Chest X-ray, PA view. Patient: 67 years old, sex M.
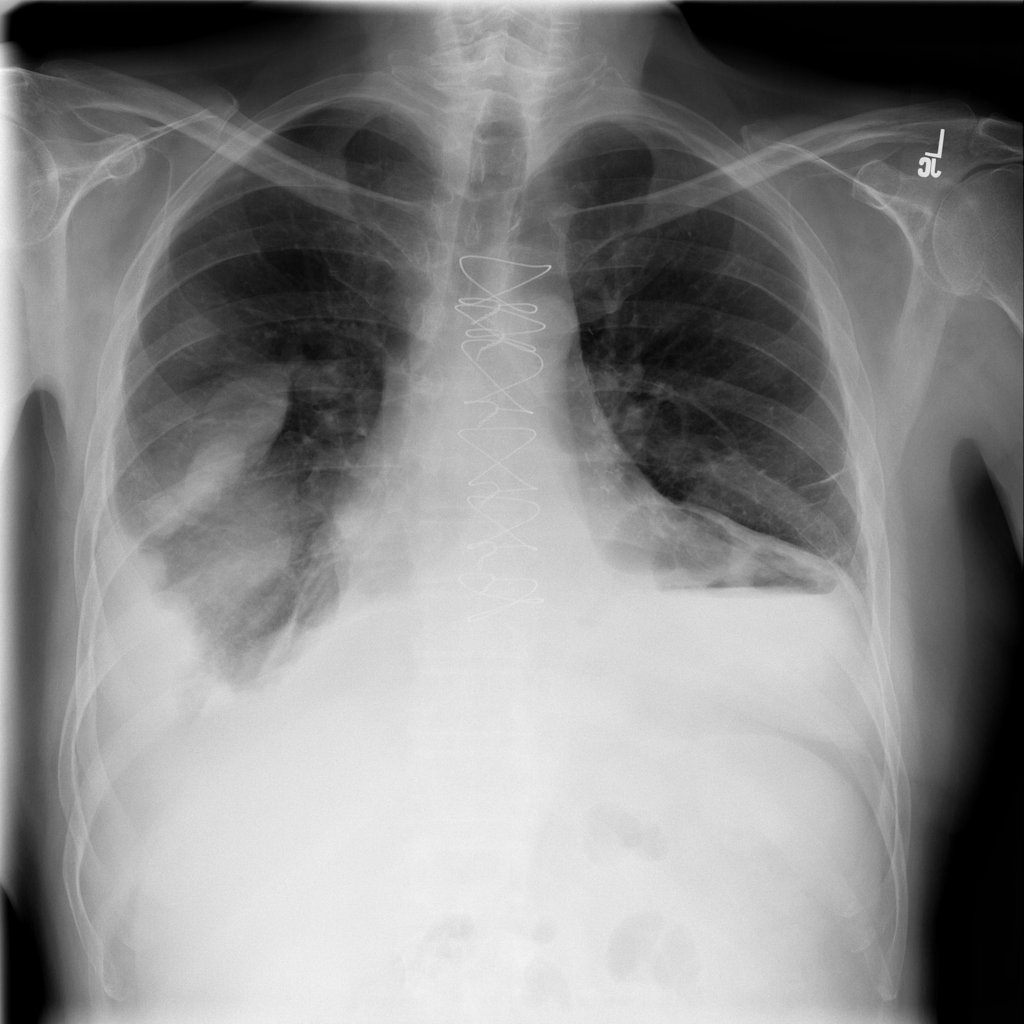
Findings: Hernia, Mass